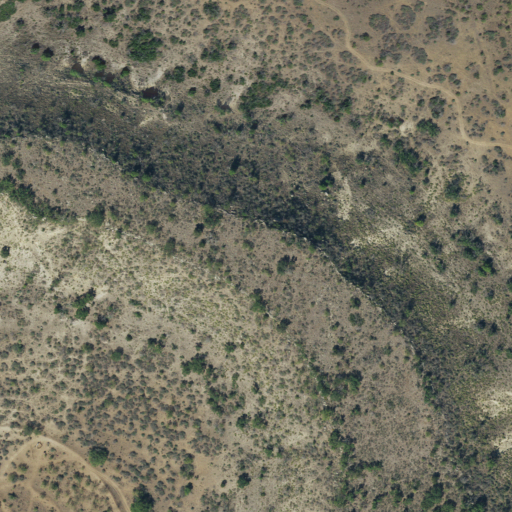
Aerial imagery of mountain in Texas named Cutoff Mountain containing shrub and deciduous forest